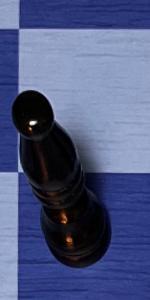
Label: Bishop_Black